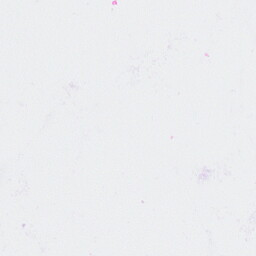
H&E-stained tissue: Breast